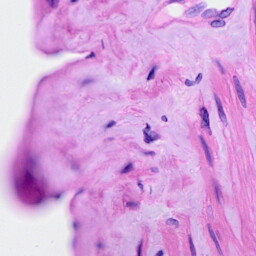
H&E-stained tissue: Ovarian